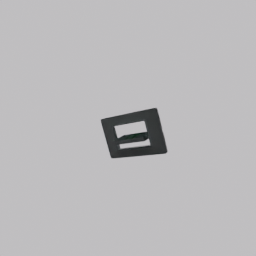
Label: appliances